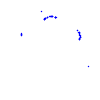
Particle: proton